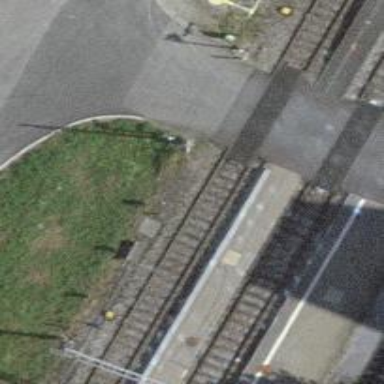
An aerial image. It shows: Railway level crossing.